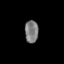
Tissue: skin
Cell type: Epithelial cells
Senescence score: 0.2737
Nuclear area (px): 299
Mean DAPI intensity: 123.114